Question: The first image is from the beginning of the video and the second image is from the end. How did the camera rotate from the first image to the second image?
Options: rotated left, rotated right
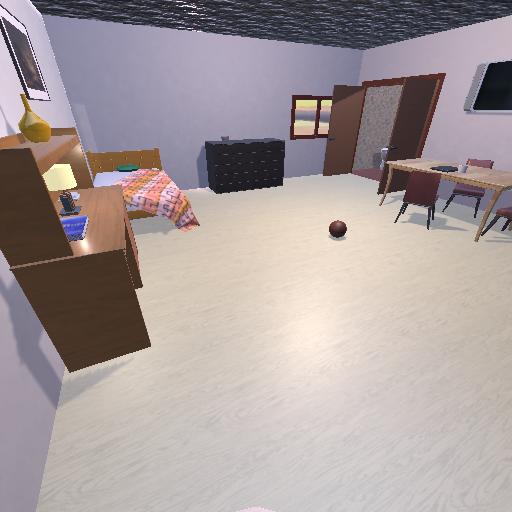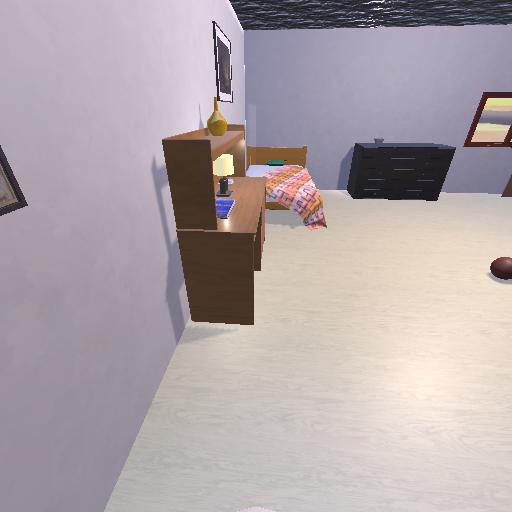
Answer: rotated left